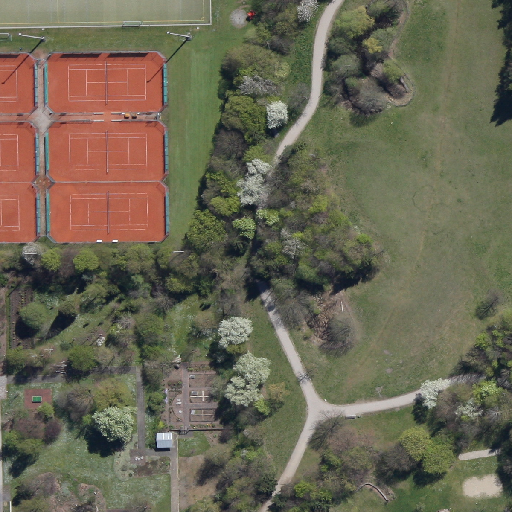
Referring expression: road